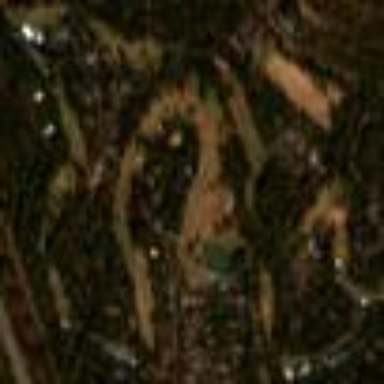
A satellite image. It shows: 18-hole golf course classified as leisure land.